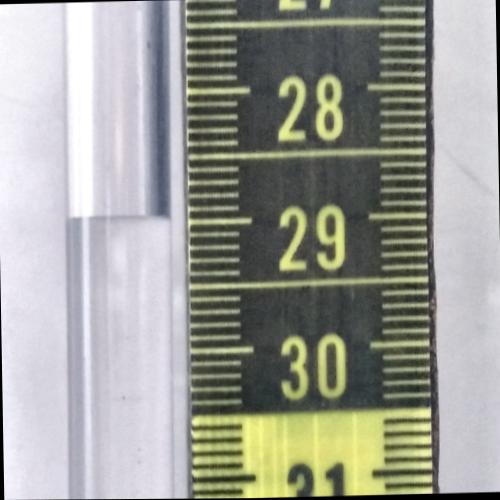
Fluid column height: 29.0 cm